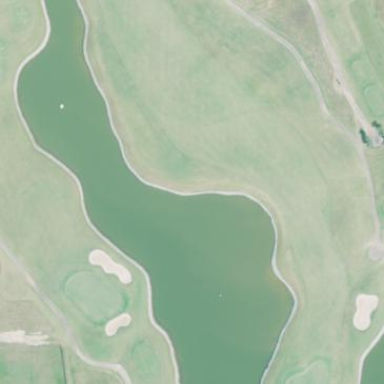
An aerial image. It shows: Scenic golf fairway.